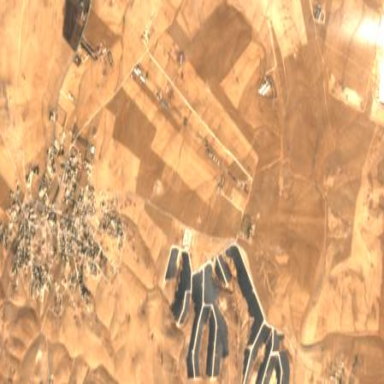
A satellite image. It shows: Solar power plant utilizing photovoltaic technology.